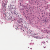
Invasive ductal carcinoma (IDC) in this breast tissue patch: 0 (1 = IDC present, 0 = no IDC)